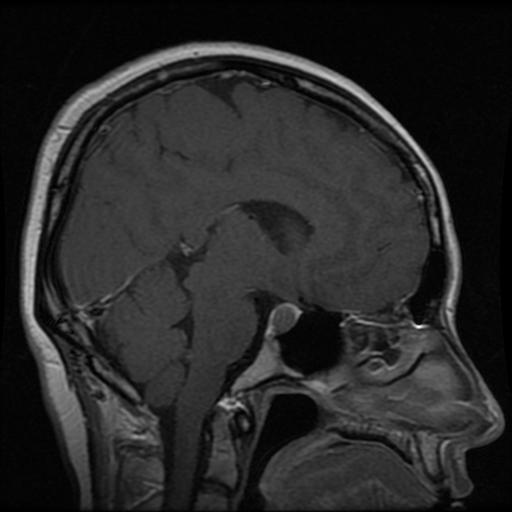
Label: pituitary